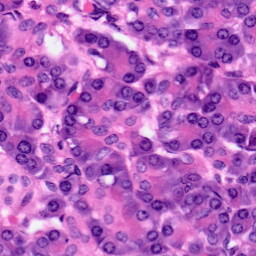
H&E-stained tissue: Pancreatic